Interaction volume radius: 5 \u00c5
Interaction volume height: 10 \u00c5
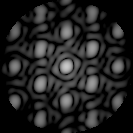
Disorder parameter: 0.2191